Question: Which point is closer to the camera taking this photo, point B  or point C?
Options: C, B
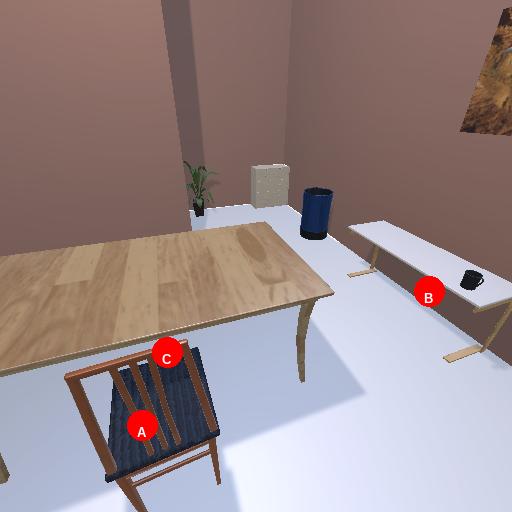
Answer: C